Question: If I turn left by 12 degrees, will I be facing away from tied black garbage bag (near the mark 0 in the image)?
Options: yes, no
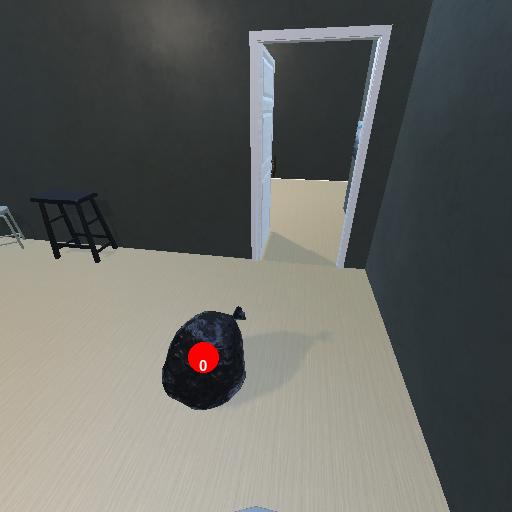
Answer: yes